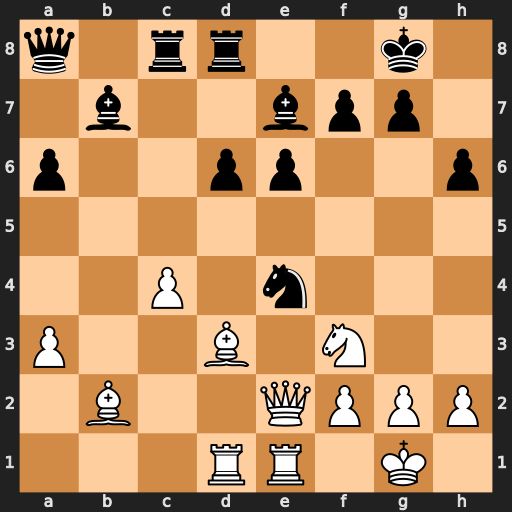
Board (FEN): q1rr2k1/1b2bpp1/p2pp2p/8/2P1n3/P2B1N2/1B2QPPP/3RR1K1
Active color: w
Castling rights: -
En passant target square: -
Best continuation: Bxe4 Bxe4 Qxe4 Qxe4 Rxe4